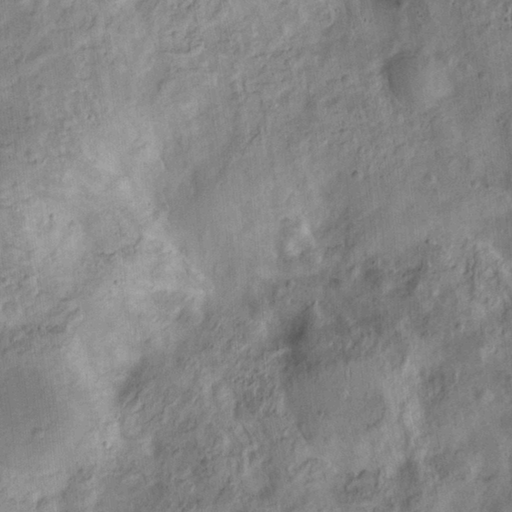
Classes present: Background, Cone